Field crop: maize
Growth stage: 2
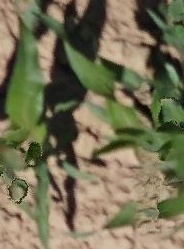
Species: maize